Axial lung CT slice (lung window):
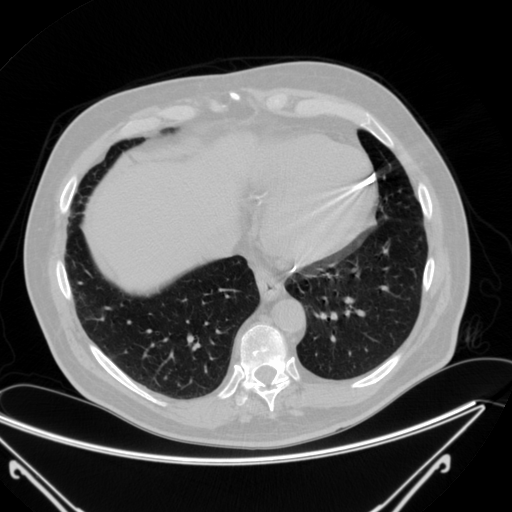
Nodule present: no